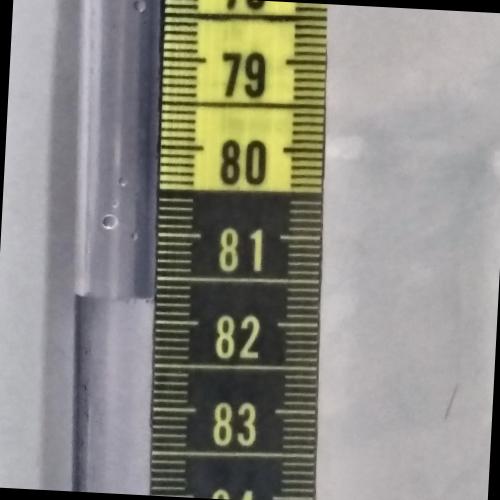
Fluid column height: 81.7 cm